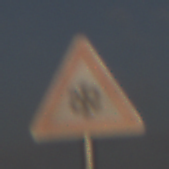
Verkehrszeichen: SchneeOderEisglaette
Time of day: SunriseSunset
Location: Outdoor (Nature)
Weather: PartlyCloudy
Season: NotSpecified
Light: Natural